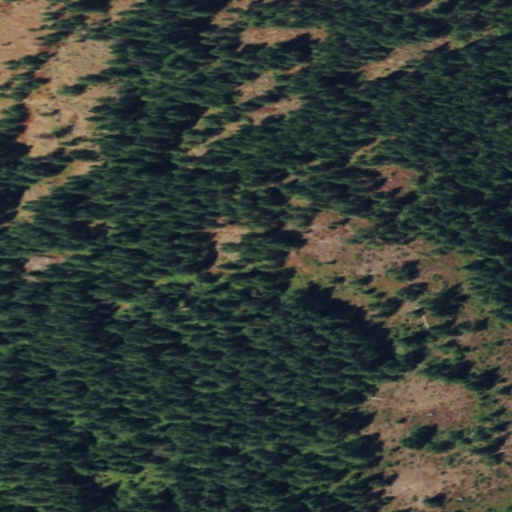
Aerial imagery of mountain in Washington named Bangs Mountain containing evergreen forest and shrub